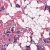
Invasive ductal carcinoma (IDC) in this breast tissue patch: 1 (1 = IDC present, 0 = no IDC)